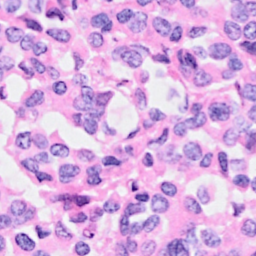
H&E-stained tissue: Breast